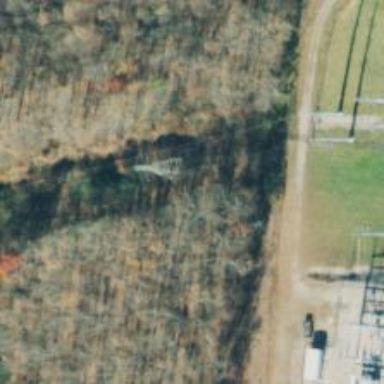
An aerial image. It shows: Lattice structure tower used for power transmission.